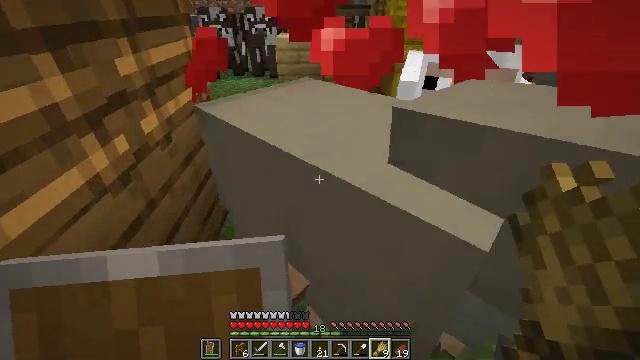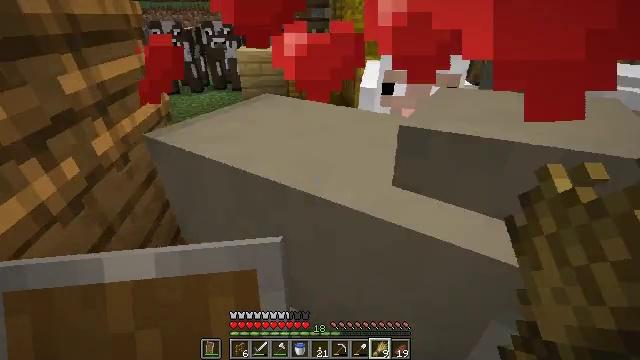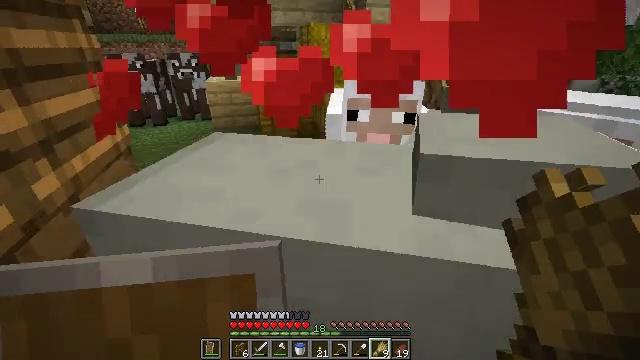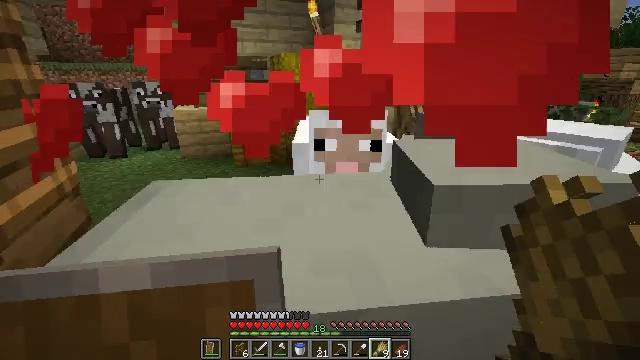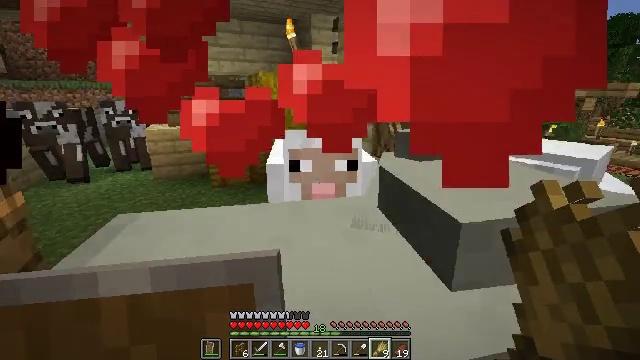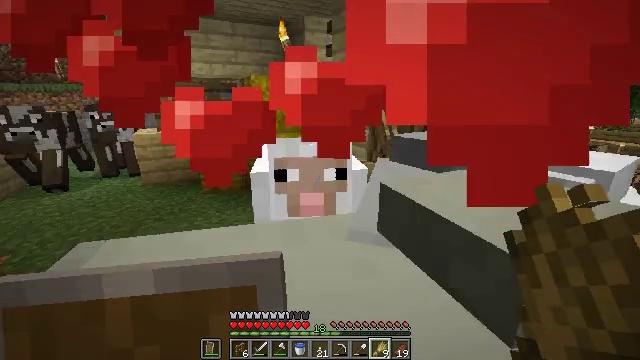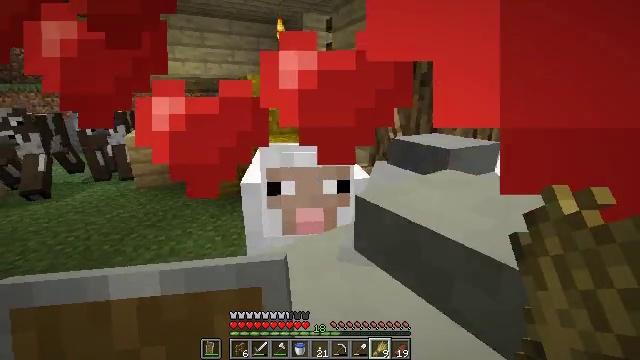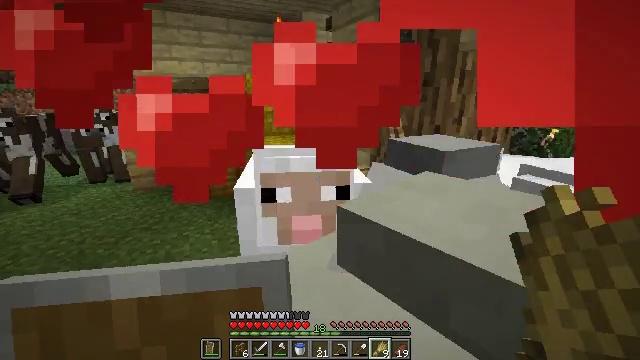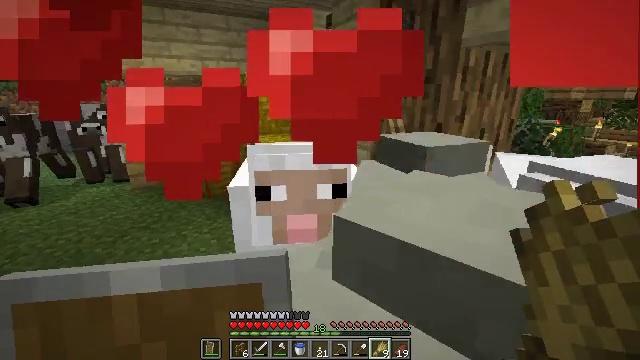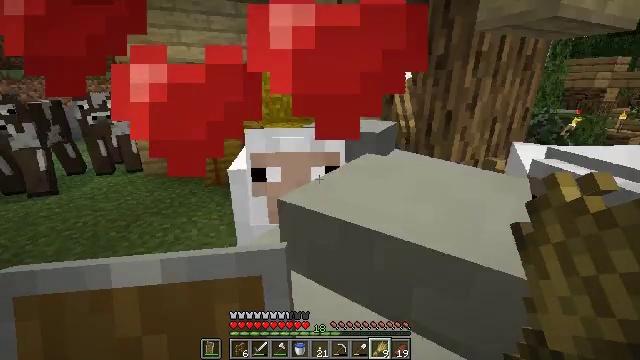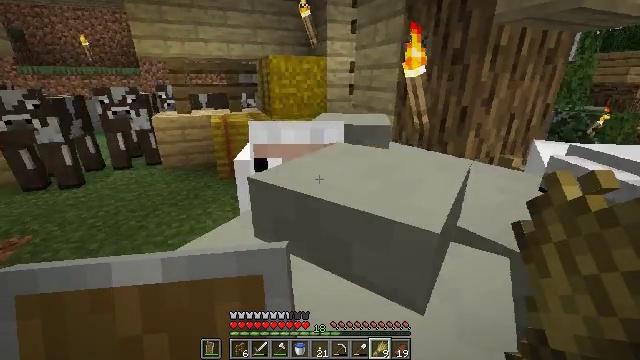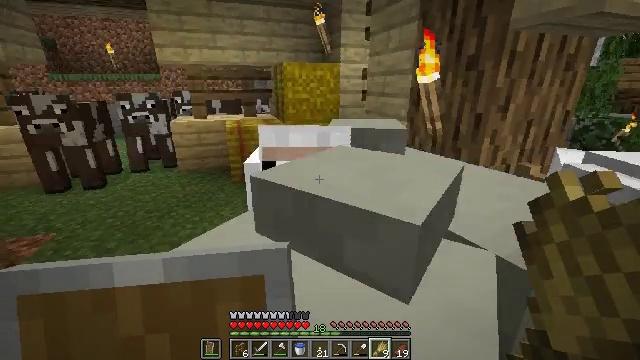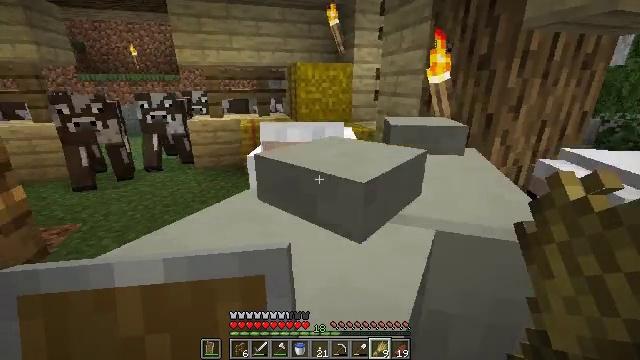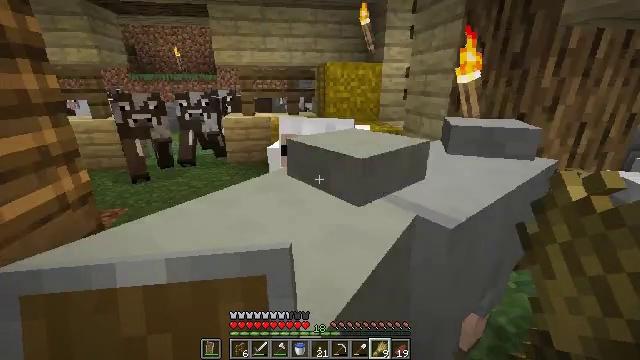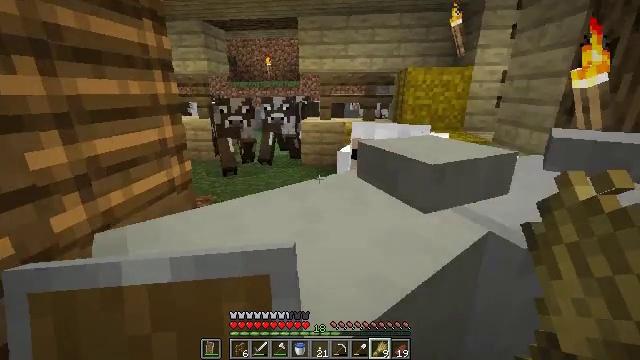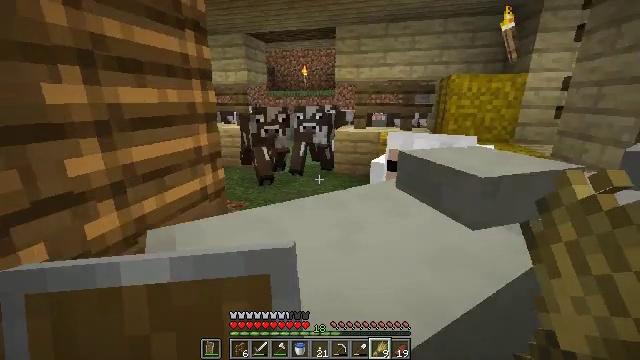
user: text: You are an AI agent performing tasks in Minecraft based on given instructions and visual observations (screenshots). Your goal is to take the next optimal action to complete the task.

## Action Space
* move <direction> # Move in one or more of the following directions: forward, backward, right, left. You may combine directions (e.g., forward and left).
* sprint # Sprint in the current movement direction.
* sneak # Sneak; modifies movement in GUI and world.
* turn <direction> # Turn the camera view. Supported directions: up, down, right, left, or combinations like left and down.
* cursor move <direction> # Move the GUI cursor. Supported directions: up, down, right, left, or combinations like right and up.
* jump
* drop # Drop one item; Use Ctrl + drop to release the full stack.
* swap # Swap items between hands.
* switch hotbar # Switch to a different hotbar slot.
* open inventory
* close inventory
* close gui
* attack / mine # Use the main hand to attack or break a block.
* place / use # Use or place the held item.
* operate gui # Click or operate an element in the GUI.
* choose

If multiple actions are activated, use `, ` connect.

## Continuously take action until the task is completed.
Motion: motion action
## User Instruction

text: Break down the oak fence.
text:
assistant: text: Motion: turn right and up
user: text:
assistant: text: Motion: move forward, turn right and up
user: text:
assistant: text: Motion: move forward, turn right and up
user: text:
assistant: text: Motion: move forward, turn right and up
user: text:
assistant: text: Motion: move forward, turn right
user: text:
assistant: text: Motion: move forward, use / place
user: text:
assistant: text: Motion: use / place
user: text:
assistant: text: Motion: no_op
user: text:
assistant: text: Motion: turn left and down, use / place
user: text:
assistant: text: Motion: turn left, use / place
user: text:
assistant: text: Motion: turn left and up, use / place
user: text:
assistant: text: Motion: turn left, use / place
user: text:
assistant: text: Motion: turn left, use / place
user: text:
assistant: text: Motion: move forward, turn left and up, use / place
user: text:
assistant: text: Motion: move forward, turn left and up
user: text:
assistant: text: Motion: move forward
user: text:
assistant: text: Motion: move forward
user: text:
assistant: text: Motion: move forward
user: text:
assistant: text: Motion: move forward
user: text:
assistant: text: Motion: move forward
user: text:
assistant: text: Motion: move forward, turn left
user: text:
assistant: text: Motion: move forward, turn left
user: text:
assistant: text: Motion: move forward, turn left
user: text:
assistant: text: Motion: move forward, turn left, use / place
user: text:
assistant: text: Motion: move forward, use / place
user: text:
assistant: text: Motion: turn right, use / place
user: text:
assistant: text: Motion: move forward, turn right
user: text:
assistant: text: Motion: move forward, turn right and down, use / place
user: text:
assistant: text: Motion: move forward, turn right, use / place
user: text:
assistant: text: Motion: move forward, turn right